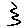
Label: zigzag